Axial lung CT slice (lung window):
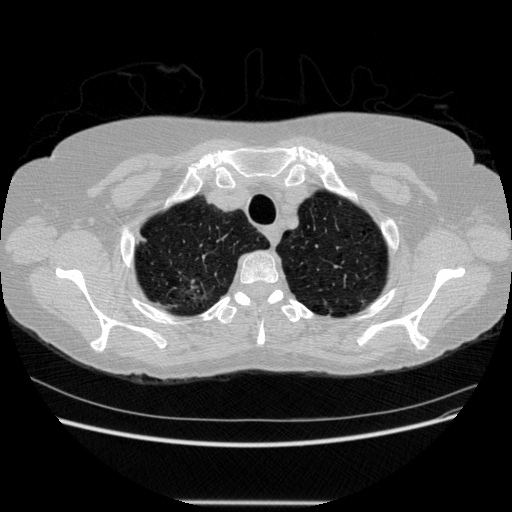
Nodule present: no